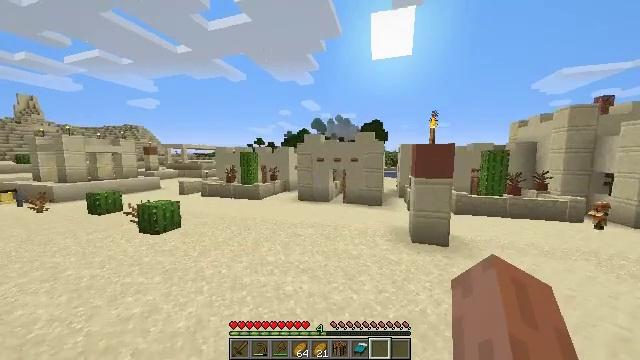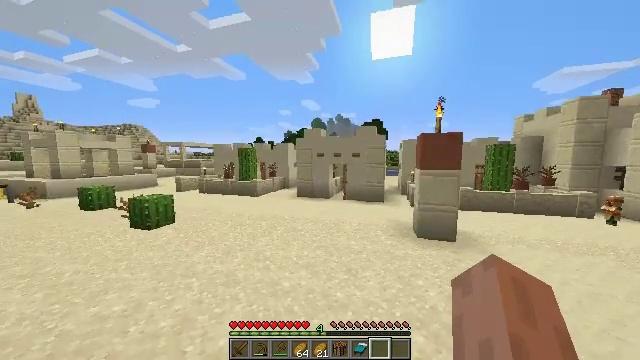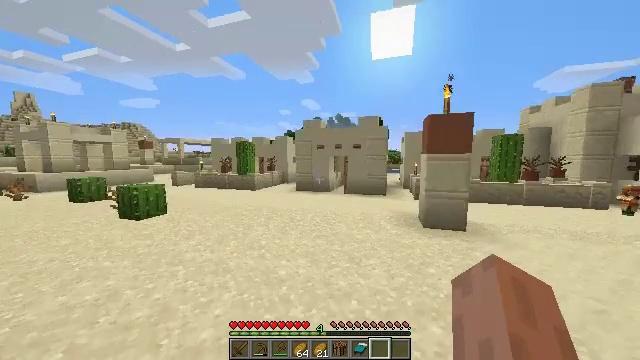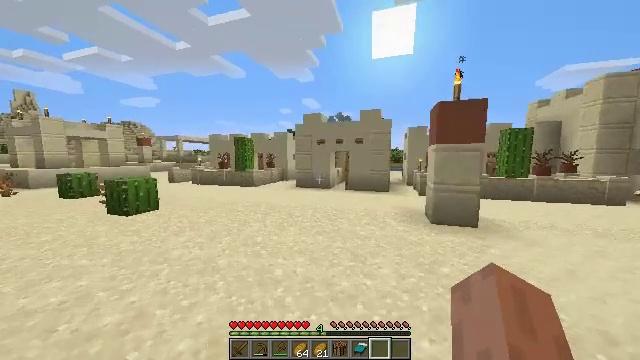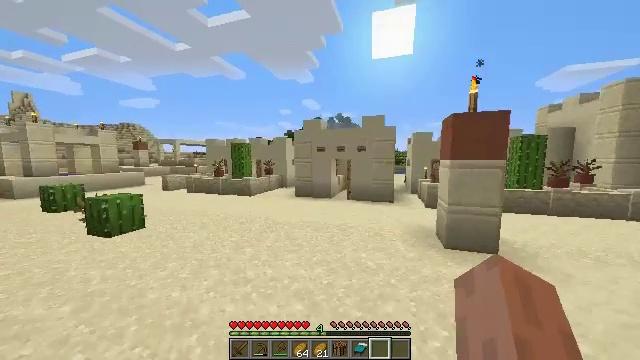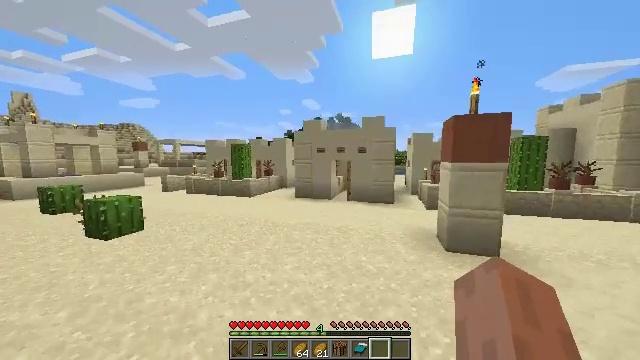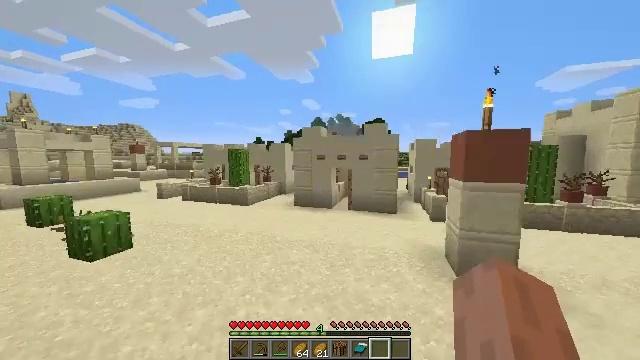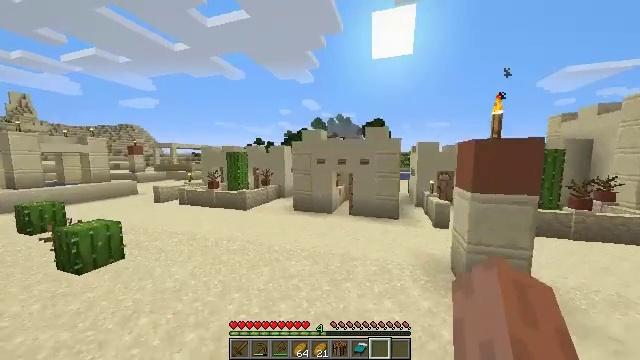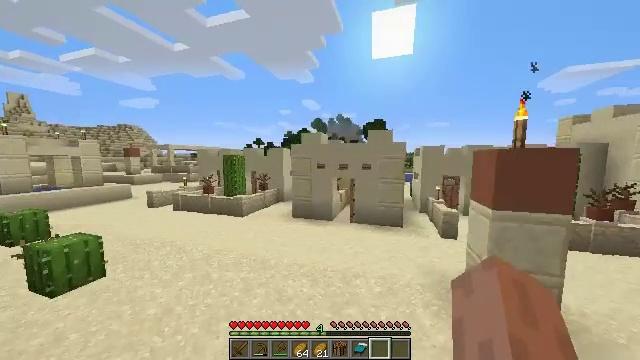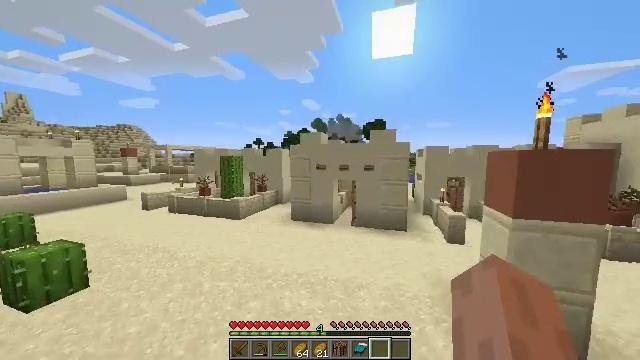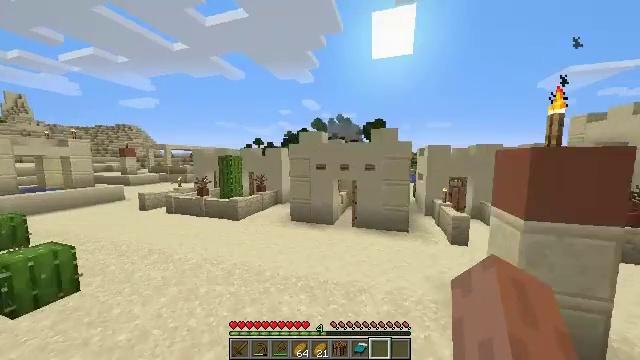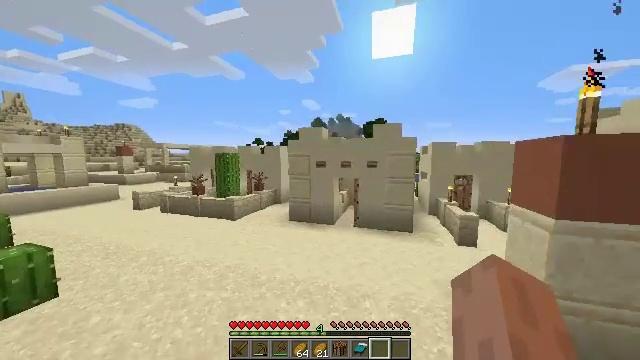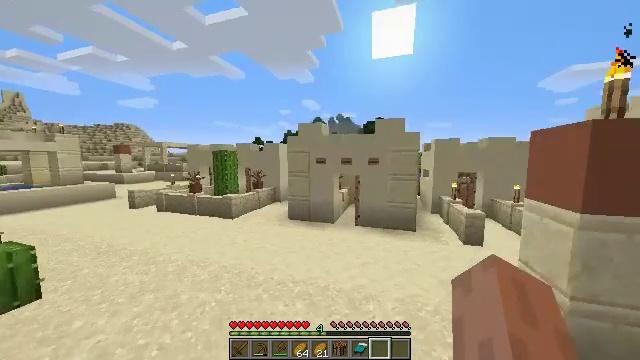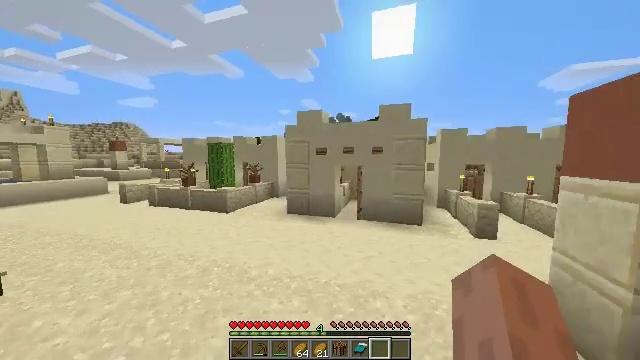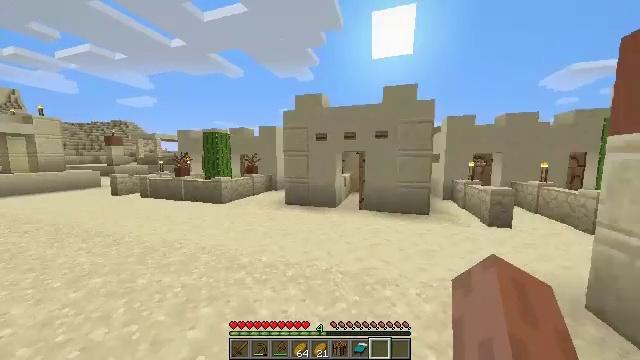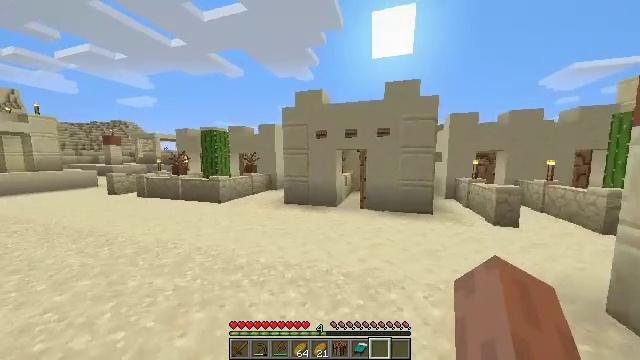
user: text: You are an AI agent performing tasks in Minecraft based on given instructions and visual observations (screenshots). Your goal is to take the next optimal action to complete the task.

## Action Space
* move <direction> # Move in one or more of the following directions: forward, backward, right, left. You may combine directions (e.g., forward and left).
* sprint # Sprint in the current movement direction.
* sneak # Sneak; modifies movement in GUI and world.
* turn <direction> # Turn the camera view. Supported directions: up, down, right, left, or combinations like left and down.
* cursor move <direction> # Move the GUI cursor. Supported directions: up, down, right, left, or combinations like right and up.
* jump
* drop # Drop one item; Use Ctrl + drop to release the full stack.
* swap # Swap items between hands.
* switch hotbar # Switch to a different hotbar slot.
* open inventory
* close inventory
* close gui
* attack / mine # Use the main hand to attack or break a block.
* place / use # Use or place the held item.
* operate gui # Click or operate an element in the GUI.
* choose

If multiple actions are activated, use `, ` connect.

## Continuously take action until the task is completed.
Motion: motion action
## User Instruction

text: Left click on the blast furnace to break it.
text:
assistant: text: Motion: move forward, jump
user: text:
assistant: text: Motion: move forward, jump
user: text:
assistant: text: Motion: move forward, jump
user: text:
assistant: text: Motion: move forward, jump
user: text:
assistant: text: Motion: move forward, jump
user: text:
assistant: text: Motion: move forward, jump
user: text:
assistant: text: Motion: move forward, jump
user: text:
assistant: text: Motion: move forward, jump
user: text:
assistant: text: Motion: move forward, jump
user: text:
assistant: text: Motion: move forward, jump
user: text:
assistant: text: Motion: move forward, jump
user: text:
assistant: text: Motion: move forward, jump
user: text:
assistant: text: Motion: move forward, jump
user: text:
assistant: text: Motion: move forward, jump
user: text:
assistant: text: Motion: move forward, jump
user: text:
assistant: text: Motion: move forward, jump
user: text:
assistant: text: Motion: move forward and move left, jump
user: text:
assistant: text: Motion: move forward and move left, jump
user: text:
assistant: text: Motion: move forward and move left, jump
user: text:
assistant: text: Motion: move forward and move left, jump
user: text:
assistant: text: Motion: move forward and move left, jump
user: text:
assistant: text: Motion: move forward and move left, jump
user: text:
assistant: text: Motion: move forward and move left, jump
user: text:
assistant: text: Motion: move forward and move left, jump
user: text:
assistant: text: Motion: move forward and move left, jump
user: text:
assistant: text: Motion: move forward and move left, jump
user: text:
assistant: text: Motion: move forward and move left, jump
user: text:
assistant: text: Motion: move forward and move left, jump
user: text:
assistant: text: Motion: move forward and move left, jump
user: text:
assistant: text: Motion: move forward and move left, turn right, jump